Interaction volume radius: 10 \u00c5
Interaction volume height: 40 \u00c5
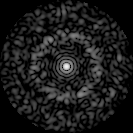
Disorder parameter: 0.8327